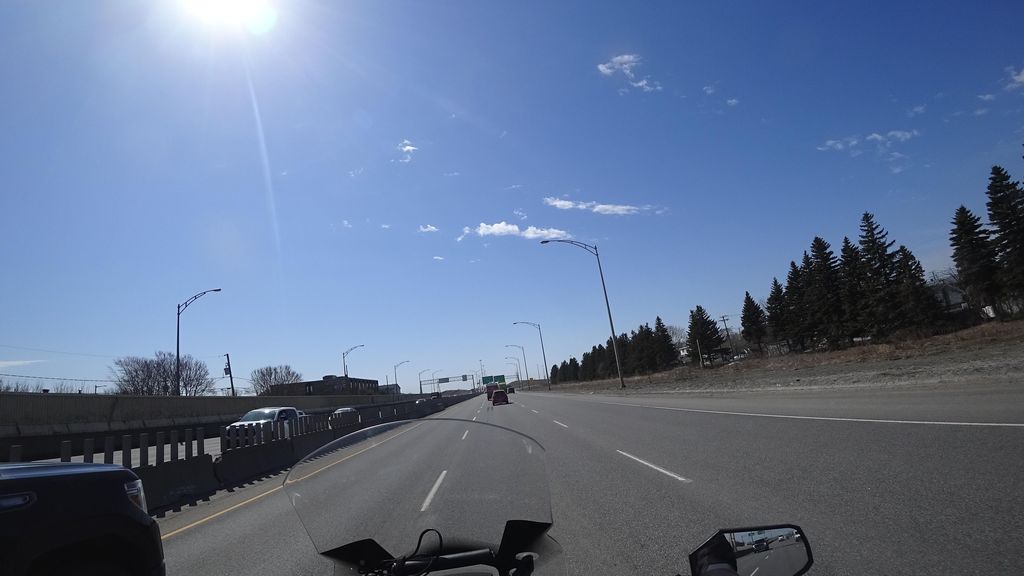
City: quebec_city